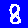
Digit: 8